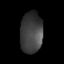
Tissue: skin
Cell type: Epithelial cells
Senescence score: 0.2365
Nuclear area (px): 902
Mean DAPI intensity: 63.463